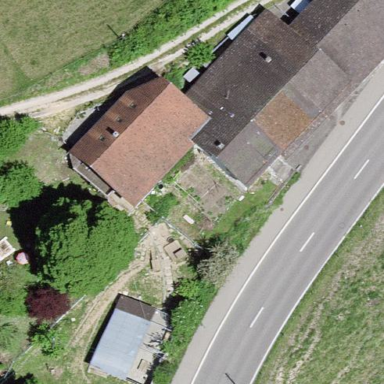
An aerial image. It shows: Farmyard area.